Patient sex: M
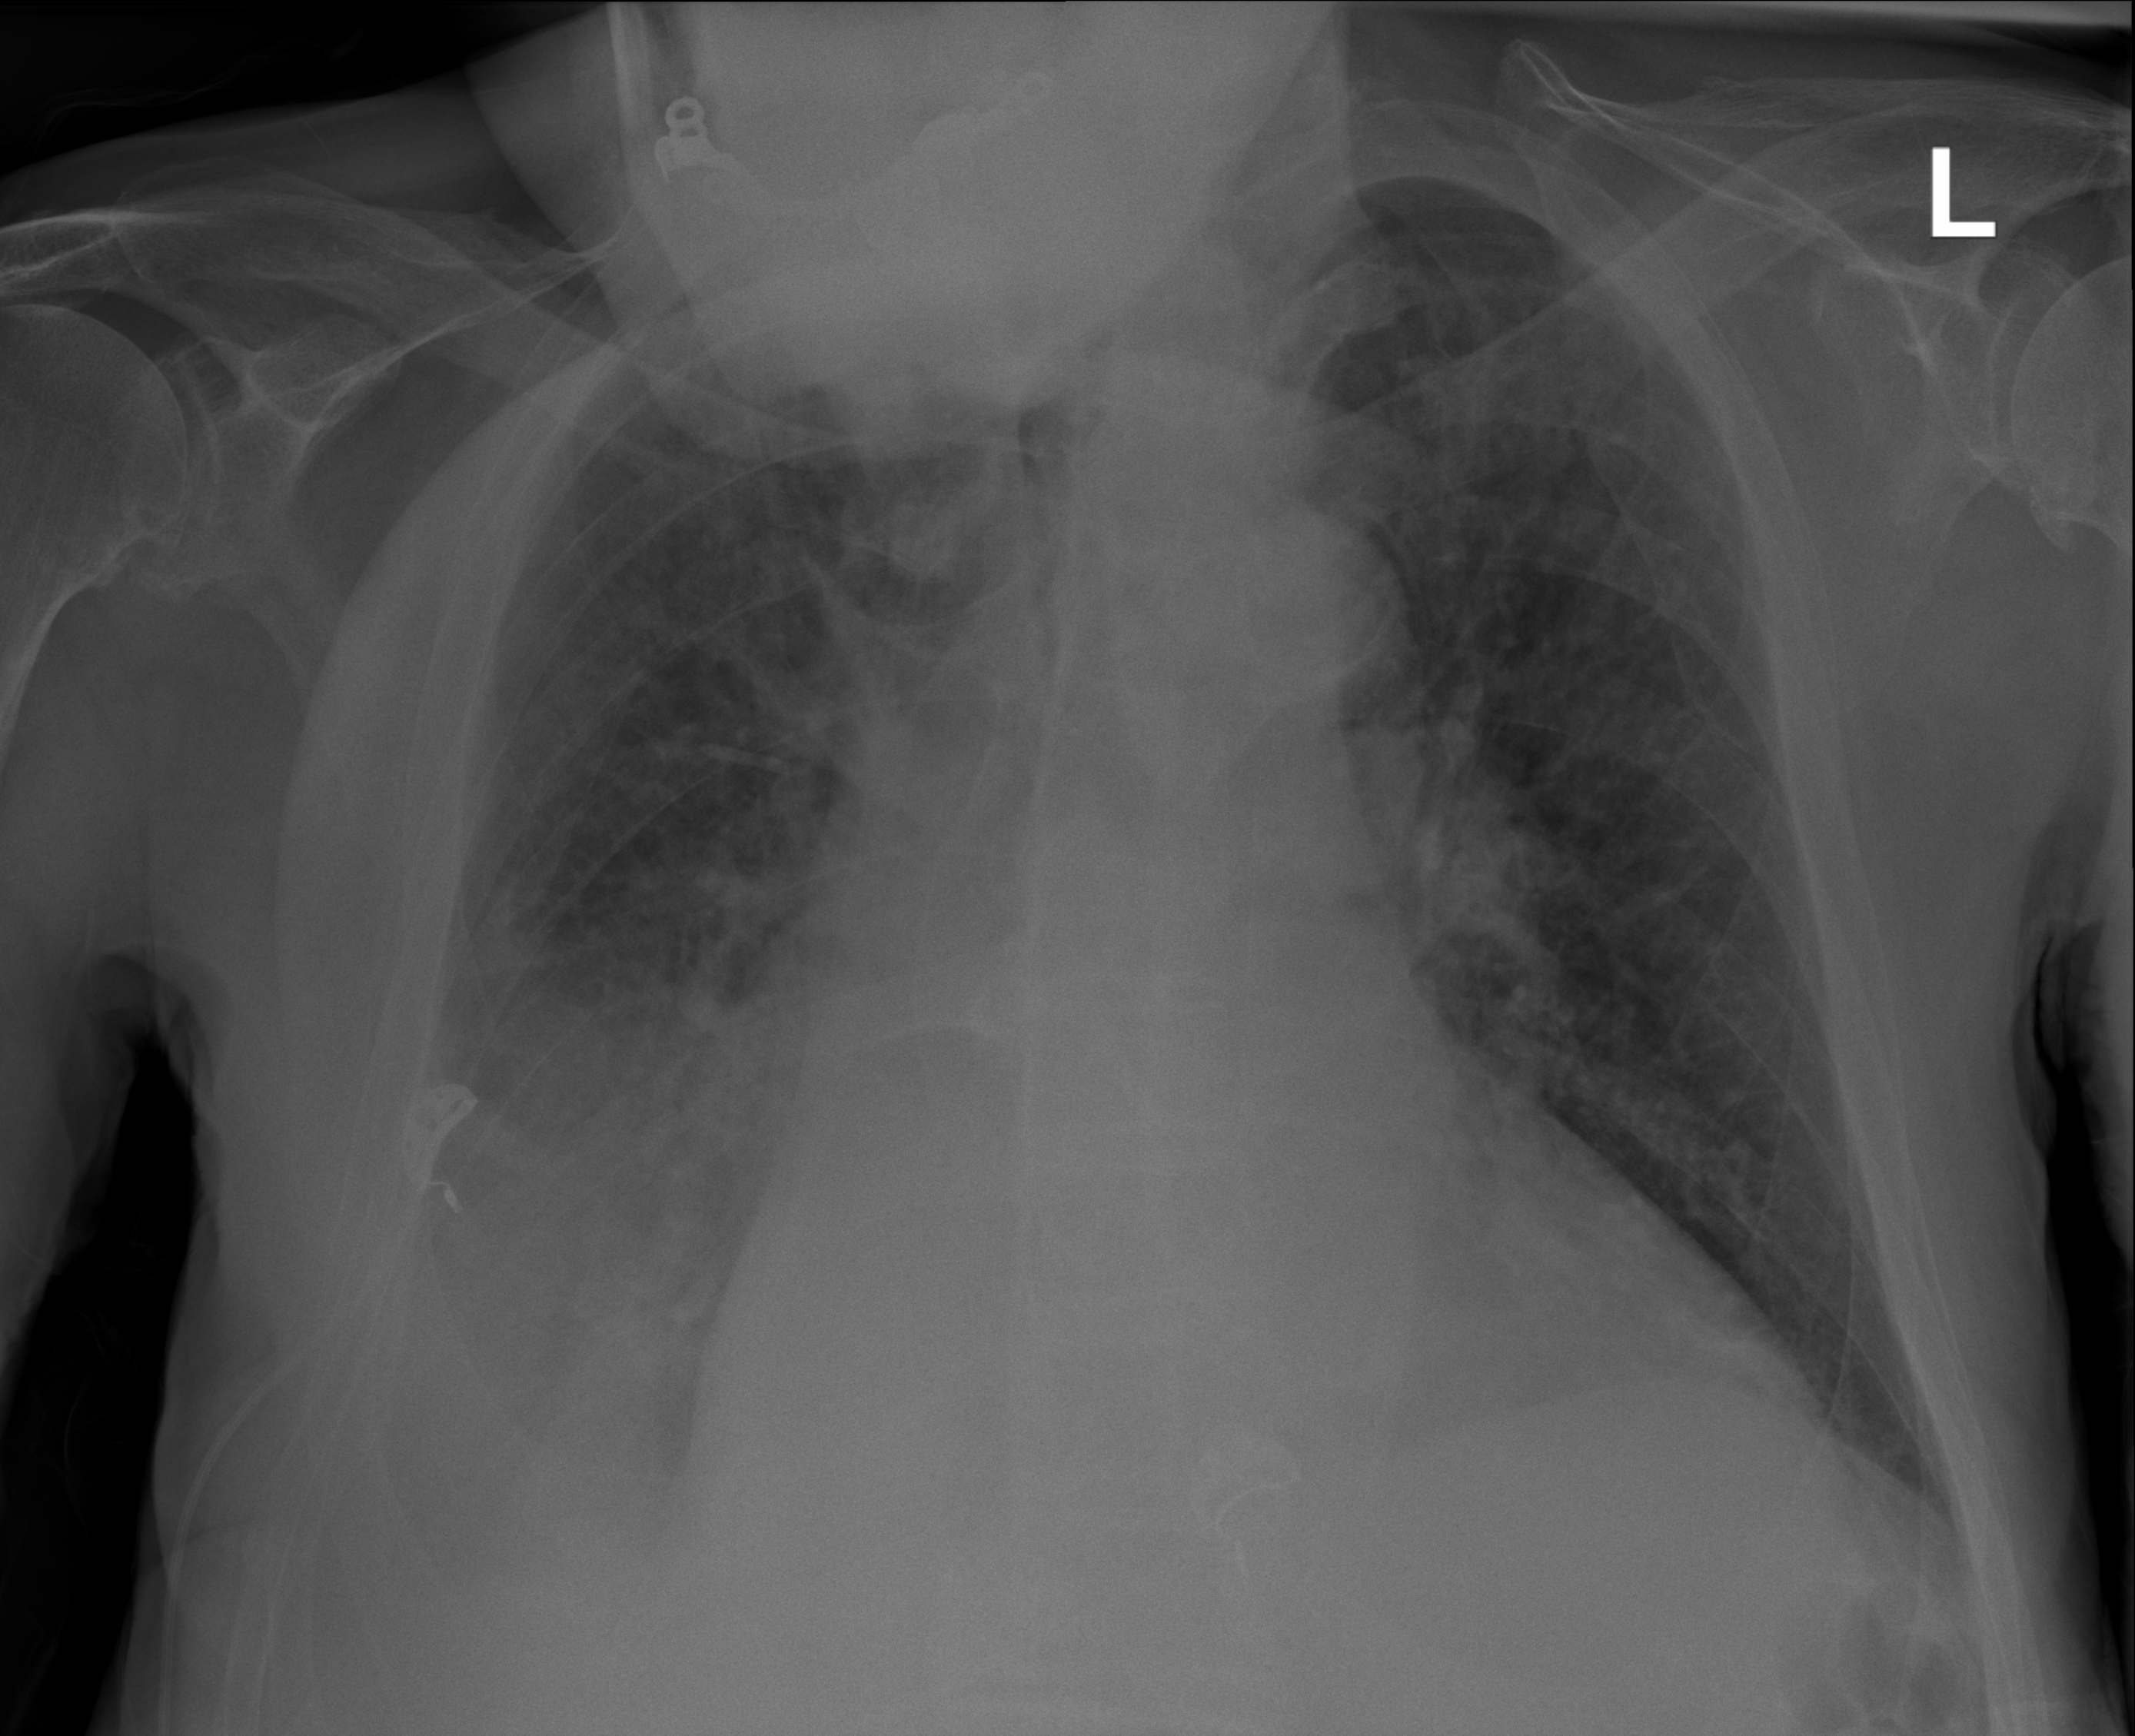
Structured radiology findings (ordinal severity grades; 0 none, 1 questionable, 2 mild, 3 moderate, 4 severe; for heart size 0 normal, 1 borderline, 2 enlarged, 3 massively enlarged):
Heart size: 3
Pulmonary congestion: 1
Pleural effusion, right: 3
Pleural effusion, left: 0
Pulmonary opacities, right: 1
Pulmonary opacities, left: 0
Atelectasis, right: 2
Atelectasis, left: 0